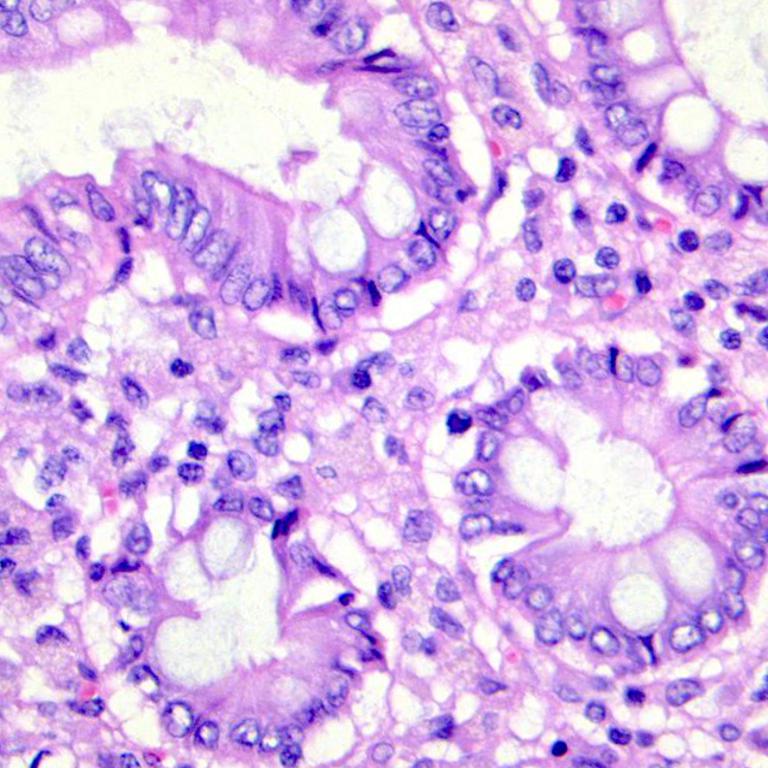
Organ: colon
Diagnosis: benign